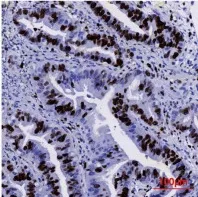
Imaging Features of DPC in case 2. (I) Apoptosis index. Ki-67 positive rate was about 40.
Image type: pathology (immunostaining)